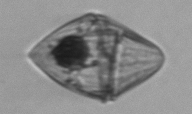
Label: Gyrodinium